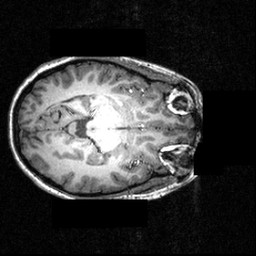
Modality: T1w
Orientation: axial
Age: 26
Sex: female
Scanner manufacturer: siemens
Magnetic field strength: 3.951 T
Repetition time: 1.5 s
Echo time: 0.00335 s